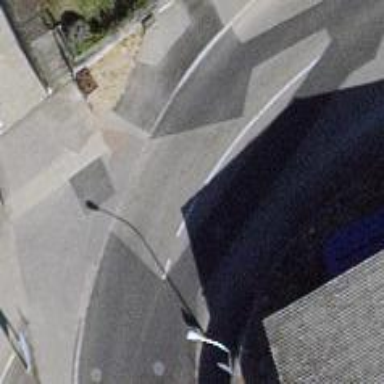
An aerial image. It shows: Residential road with asphalt surface. There are sidewalks on both sides of the road.